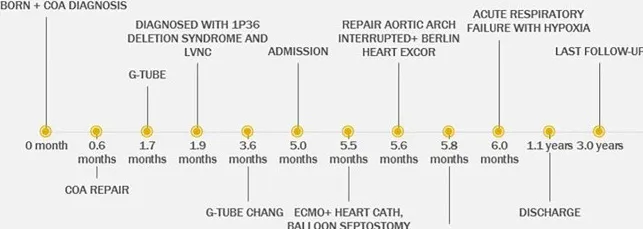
Timeline of Case 1 and Case 2.
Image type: chart (chart)